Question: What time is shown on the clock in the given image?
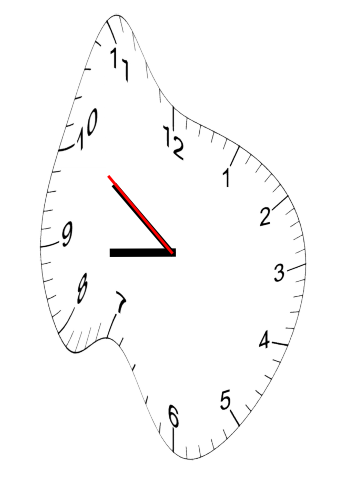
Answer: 08:50:51